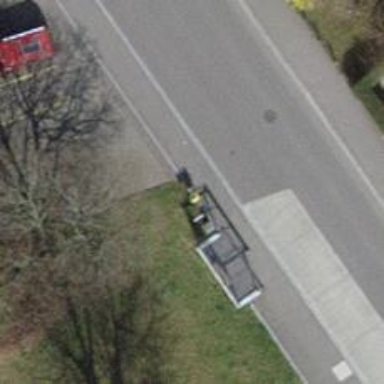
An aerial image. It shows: Post box is visible.